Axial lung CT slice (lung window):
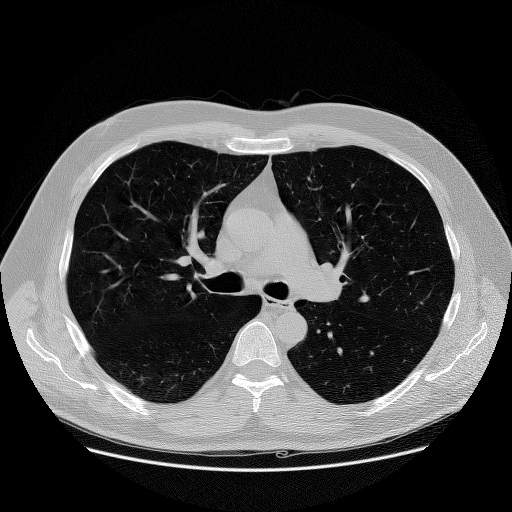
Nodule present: no